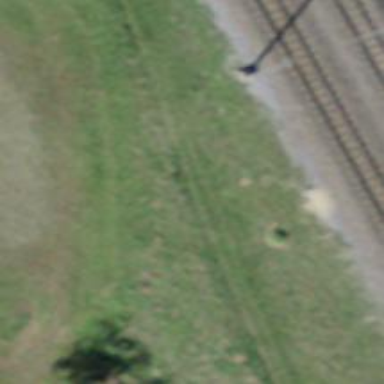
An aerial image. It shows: Grass track with grade5 track type.